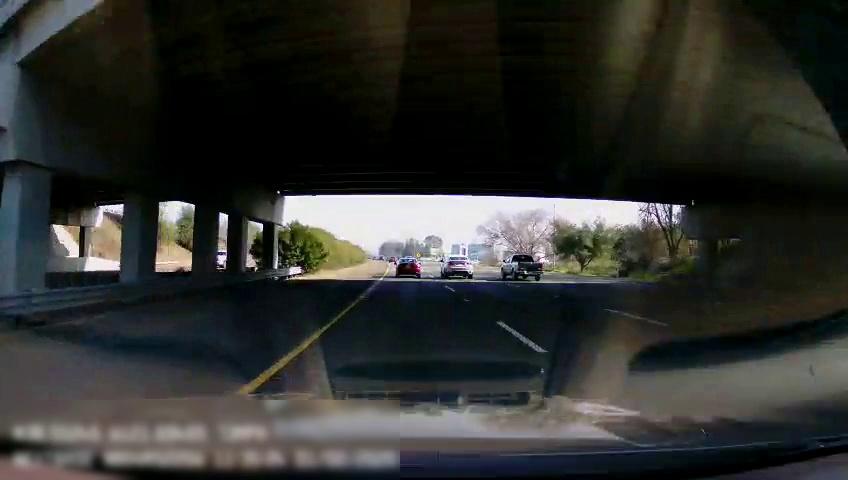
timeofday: Day
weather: Sunny
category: Drivable Space
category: Vehicles | Car
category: Vehicles | SUV
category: Vehicles | Truck
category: Vehicles | Car
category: Lanes | Current Lane
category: Lanes | Current Lane
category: Lanes | Alternate Lane
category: Lanes | Alternate Lane
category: Lanes | Alternate Lane